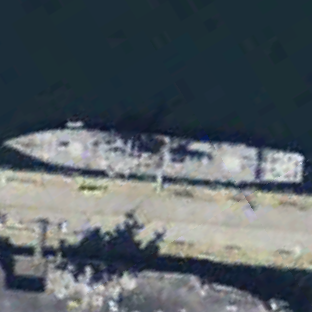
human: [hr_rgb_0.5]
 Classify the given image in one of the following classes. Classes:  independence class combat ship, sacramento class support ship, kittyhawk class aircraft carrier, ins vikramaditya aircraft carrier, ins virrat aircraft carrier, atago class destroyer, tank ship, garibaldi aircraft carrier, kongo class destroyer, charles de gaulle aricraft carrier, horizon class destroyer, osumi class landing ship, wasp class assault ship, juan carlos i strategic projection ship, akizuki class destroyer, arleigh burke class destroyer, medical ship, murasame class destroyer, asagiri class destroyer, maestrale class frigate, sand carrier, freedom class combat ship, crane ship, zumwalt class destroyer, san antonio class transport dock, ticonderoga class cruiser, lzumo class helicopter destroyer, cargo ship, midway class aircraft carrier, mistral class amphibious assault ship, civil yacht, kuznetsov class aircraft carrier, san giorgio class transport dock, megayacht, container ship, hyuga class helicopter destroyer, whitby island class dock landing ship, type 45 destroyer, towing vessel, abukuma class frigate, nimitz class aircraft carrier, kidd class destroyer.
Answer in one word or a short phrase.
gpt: Arleigh Burke class destroyer